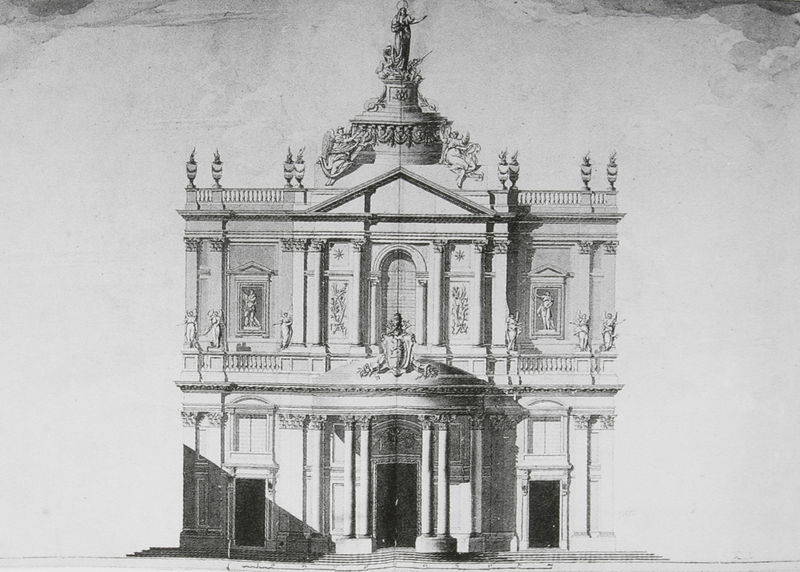
Titel: Projekt für die Fassade von S. Maria sopra Minerva, Rom
Standort: Rom
Institution: Biblioteca dell'Istituto di Archeologia e Storia dell'Arte
Schlagwörter: dunkel, himmel, schatten, weiß, wolken, aquarell, dreieck, fenster, grau, hell, licht, pfeiler, schwarz, skizze, säule, säulen, tür, zeichnung, gebäude, haus, schloss, architektur, barock, sockel, stein, brüstung, kirche, figur, klassizismus, theater, turm, engel, skulptur, statue, balkon, papier, bogen, fassade, türen, giebel, grafik, pilaster, figuren, rundbogen, treppe, vorsprung, symmetrie, büste, face, verzierung, stuck, vasen, geländer, stufen, plastik, tor, galerie, fotografie, eingang, eingänge, umgang, palast, palazzo, balustrade, dom, druck, stich, entwurf, architrav, kapitelle, halbrund, dreiecksgiebel, wappen, villa, doppelsäulen, gesims, skulpturen, portale, risalit, statuen, christus, jesus, portikus, historismus, etagen, geschosse, plan, heilige, maria, korinthisch, kupferstich, gravure, ombre, bau, fesnter, bauplastik, aufriss, tympanon, nischen, zeichung, ädikula, kriche, mittelachse, ordnung, aedicula, vorgelagert, architecture, arc, colonnes, entrée, fronton, porte, projet, baluster, edicula, edikula, buchten, eglise, façade, arcades, stufeb, baroque, fenêtres, gekuppelte säulen, pilastres, niche, teppen, gebäde, idiculum, westteil, corinthien, balstrade, dreiachsig, eingange, gekoppelte säulen, korintische ordunung, neoantike, palstiken, s. maria, architektr, portes, buchtungen, idikulum, niches